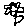
Label: flower